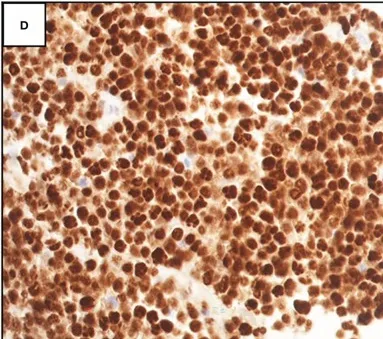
PAX-5 , 200x).
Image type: pathology (immunostaining)